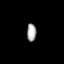
Tissue: prostate
Cell type: T cells
Senescence score: 0.3382
Nuclear area (px): 161
Mean DAPI intensity: 171.211